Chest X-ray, AP view. Patient: 60 years old, sex F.
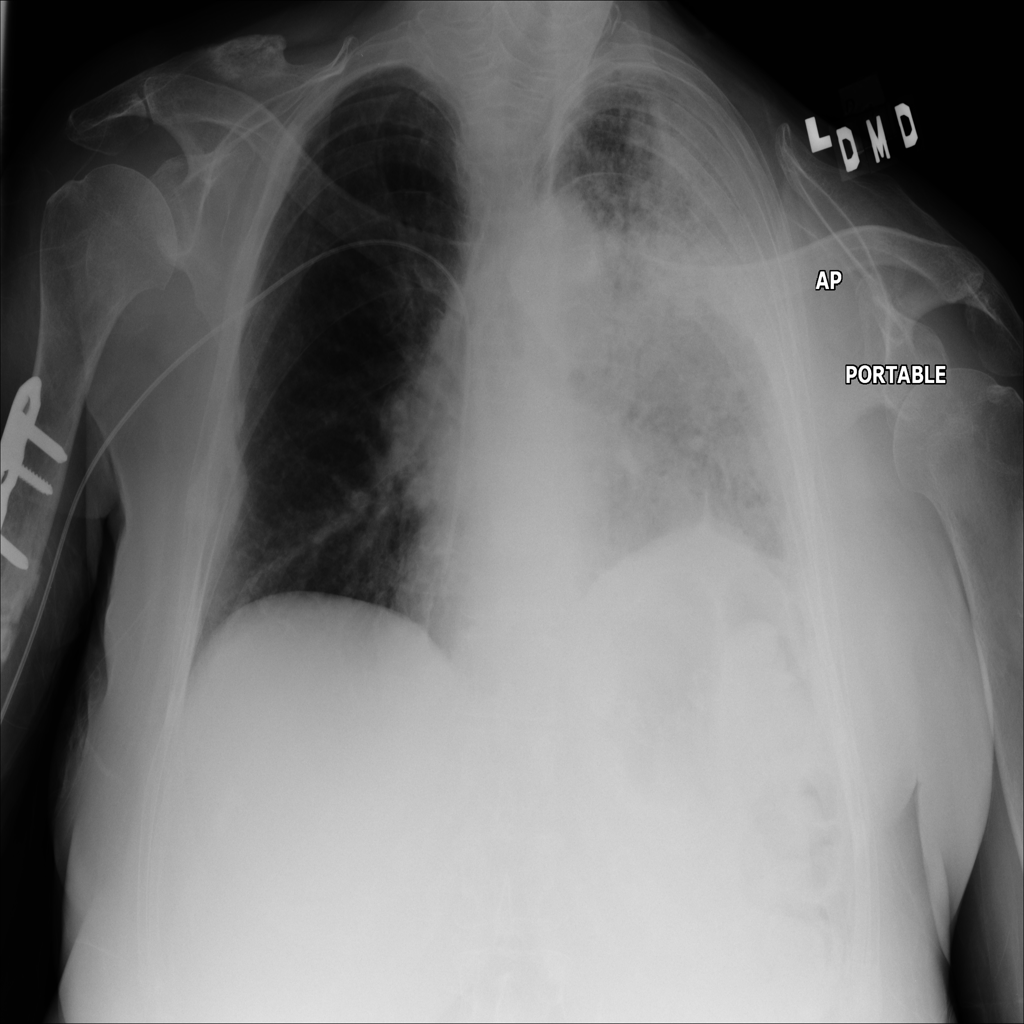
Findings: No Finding